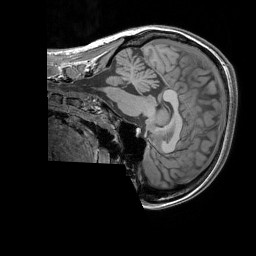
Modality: T1w
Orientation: sagittal
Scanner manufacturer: siemens
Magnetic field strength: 3 T
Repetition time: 1.83 s
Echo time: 0.00303 s